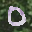
Label: 0